Field crop: maize
Growth stage: 1
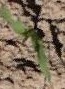
Species: maize